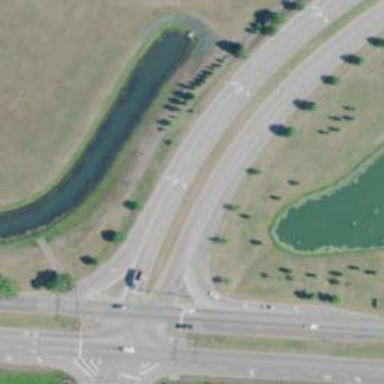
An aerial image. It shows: Tertiary road.